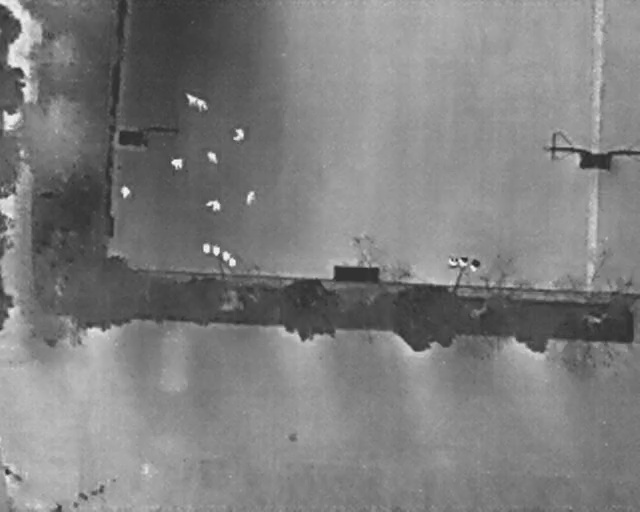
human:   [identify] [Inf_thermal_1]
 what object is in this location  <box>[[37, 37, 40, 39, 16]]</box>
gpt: <ref>1 small person at the center</ref>

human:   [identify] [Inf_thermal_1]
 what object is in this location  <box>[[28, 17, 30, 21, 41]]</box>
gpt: <ref>1 medium person at the top left</ref>

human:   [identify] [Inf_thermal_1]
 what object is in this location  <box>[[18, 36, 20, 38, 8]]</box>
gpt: <ref>1 small person at the left</ref>